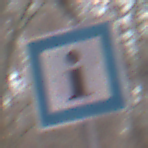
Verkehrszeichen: Informationsstelle
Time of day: Midday
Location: Outdoor (Nature)
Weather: Overcast
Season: Autumn
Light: Natural